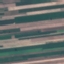
Label: AnnualCrop